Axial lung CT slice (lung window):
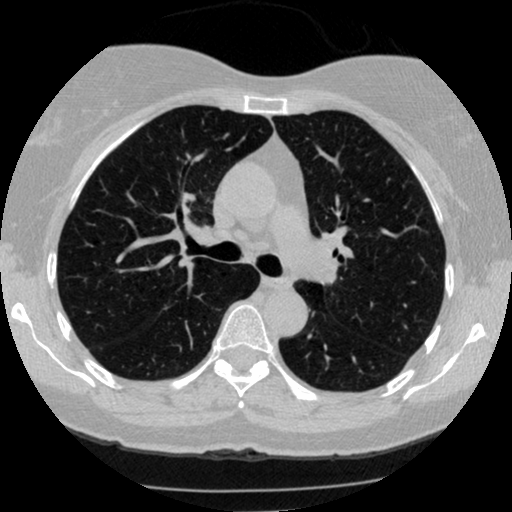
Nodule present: no